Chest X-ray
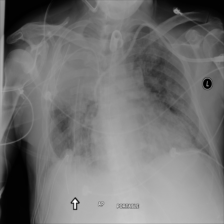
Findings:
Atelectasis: negative
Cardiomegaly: negative
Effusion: negative
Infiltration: positive
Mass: negative
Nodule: negative
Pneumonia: negative
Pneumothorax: negative
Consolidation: negative
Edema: negative
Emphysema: negative
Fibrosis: negative
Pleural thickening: negative
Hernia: negative